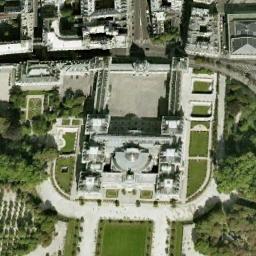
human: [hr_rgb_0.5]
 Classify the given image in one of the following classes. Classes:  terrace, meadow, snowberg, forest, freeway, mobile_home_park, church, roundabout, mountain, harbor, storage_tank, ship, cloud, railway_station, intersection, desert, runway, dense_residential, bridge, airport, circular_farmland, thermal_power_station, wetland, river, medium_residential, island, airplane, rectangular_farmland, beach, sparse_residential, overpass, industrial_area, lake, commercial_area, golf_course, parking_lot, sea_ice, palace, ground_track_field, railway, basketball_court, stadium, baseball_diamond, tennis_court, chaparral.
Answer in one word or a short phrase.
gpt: palace